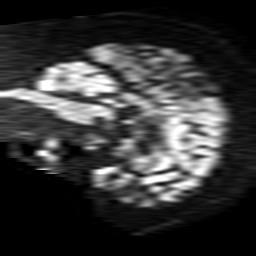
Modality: TRACE
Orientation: sagittal
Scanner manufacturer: philips
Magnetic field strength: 1.5 T
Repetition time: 3.779 s
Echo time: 0.09257 s